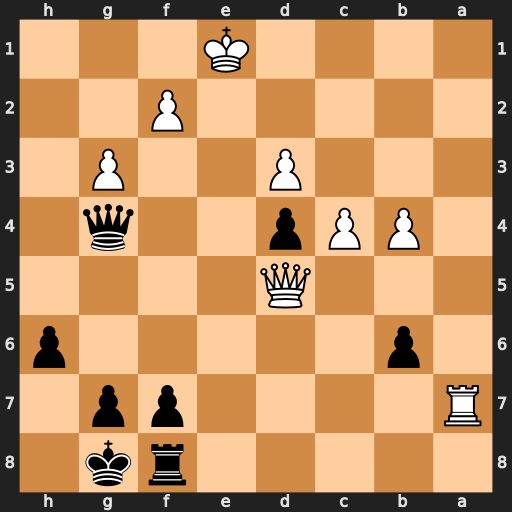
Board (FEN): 5rk1/R4pp1/1p5p/3Q4/1PPp2q1/3P2P1/5P2/4K3
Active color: b
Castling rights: -
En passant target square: -
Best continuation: Re8+ Kf1 Qh3+ Qg2 Re1+ Kxe1 Qxg2